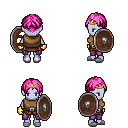
a pixel art fantasy rpg character, female body template, dark elf, purple skin, leather chest armor, magenta pants, pink parted hairstyle, gold tiara, gold gloves, white slippers, shield, four views (front, back, left, right), 2x2 character sprite sheet, small pixel art, hard edges, no anti-aliasing